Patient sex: F
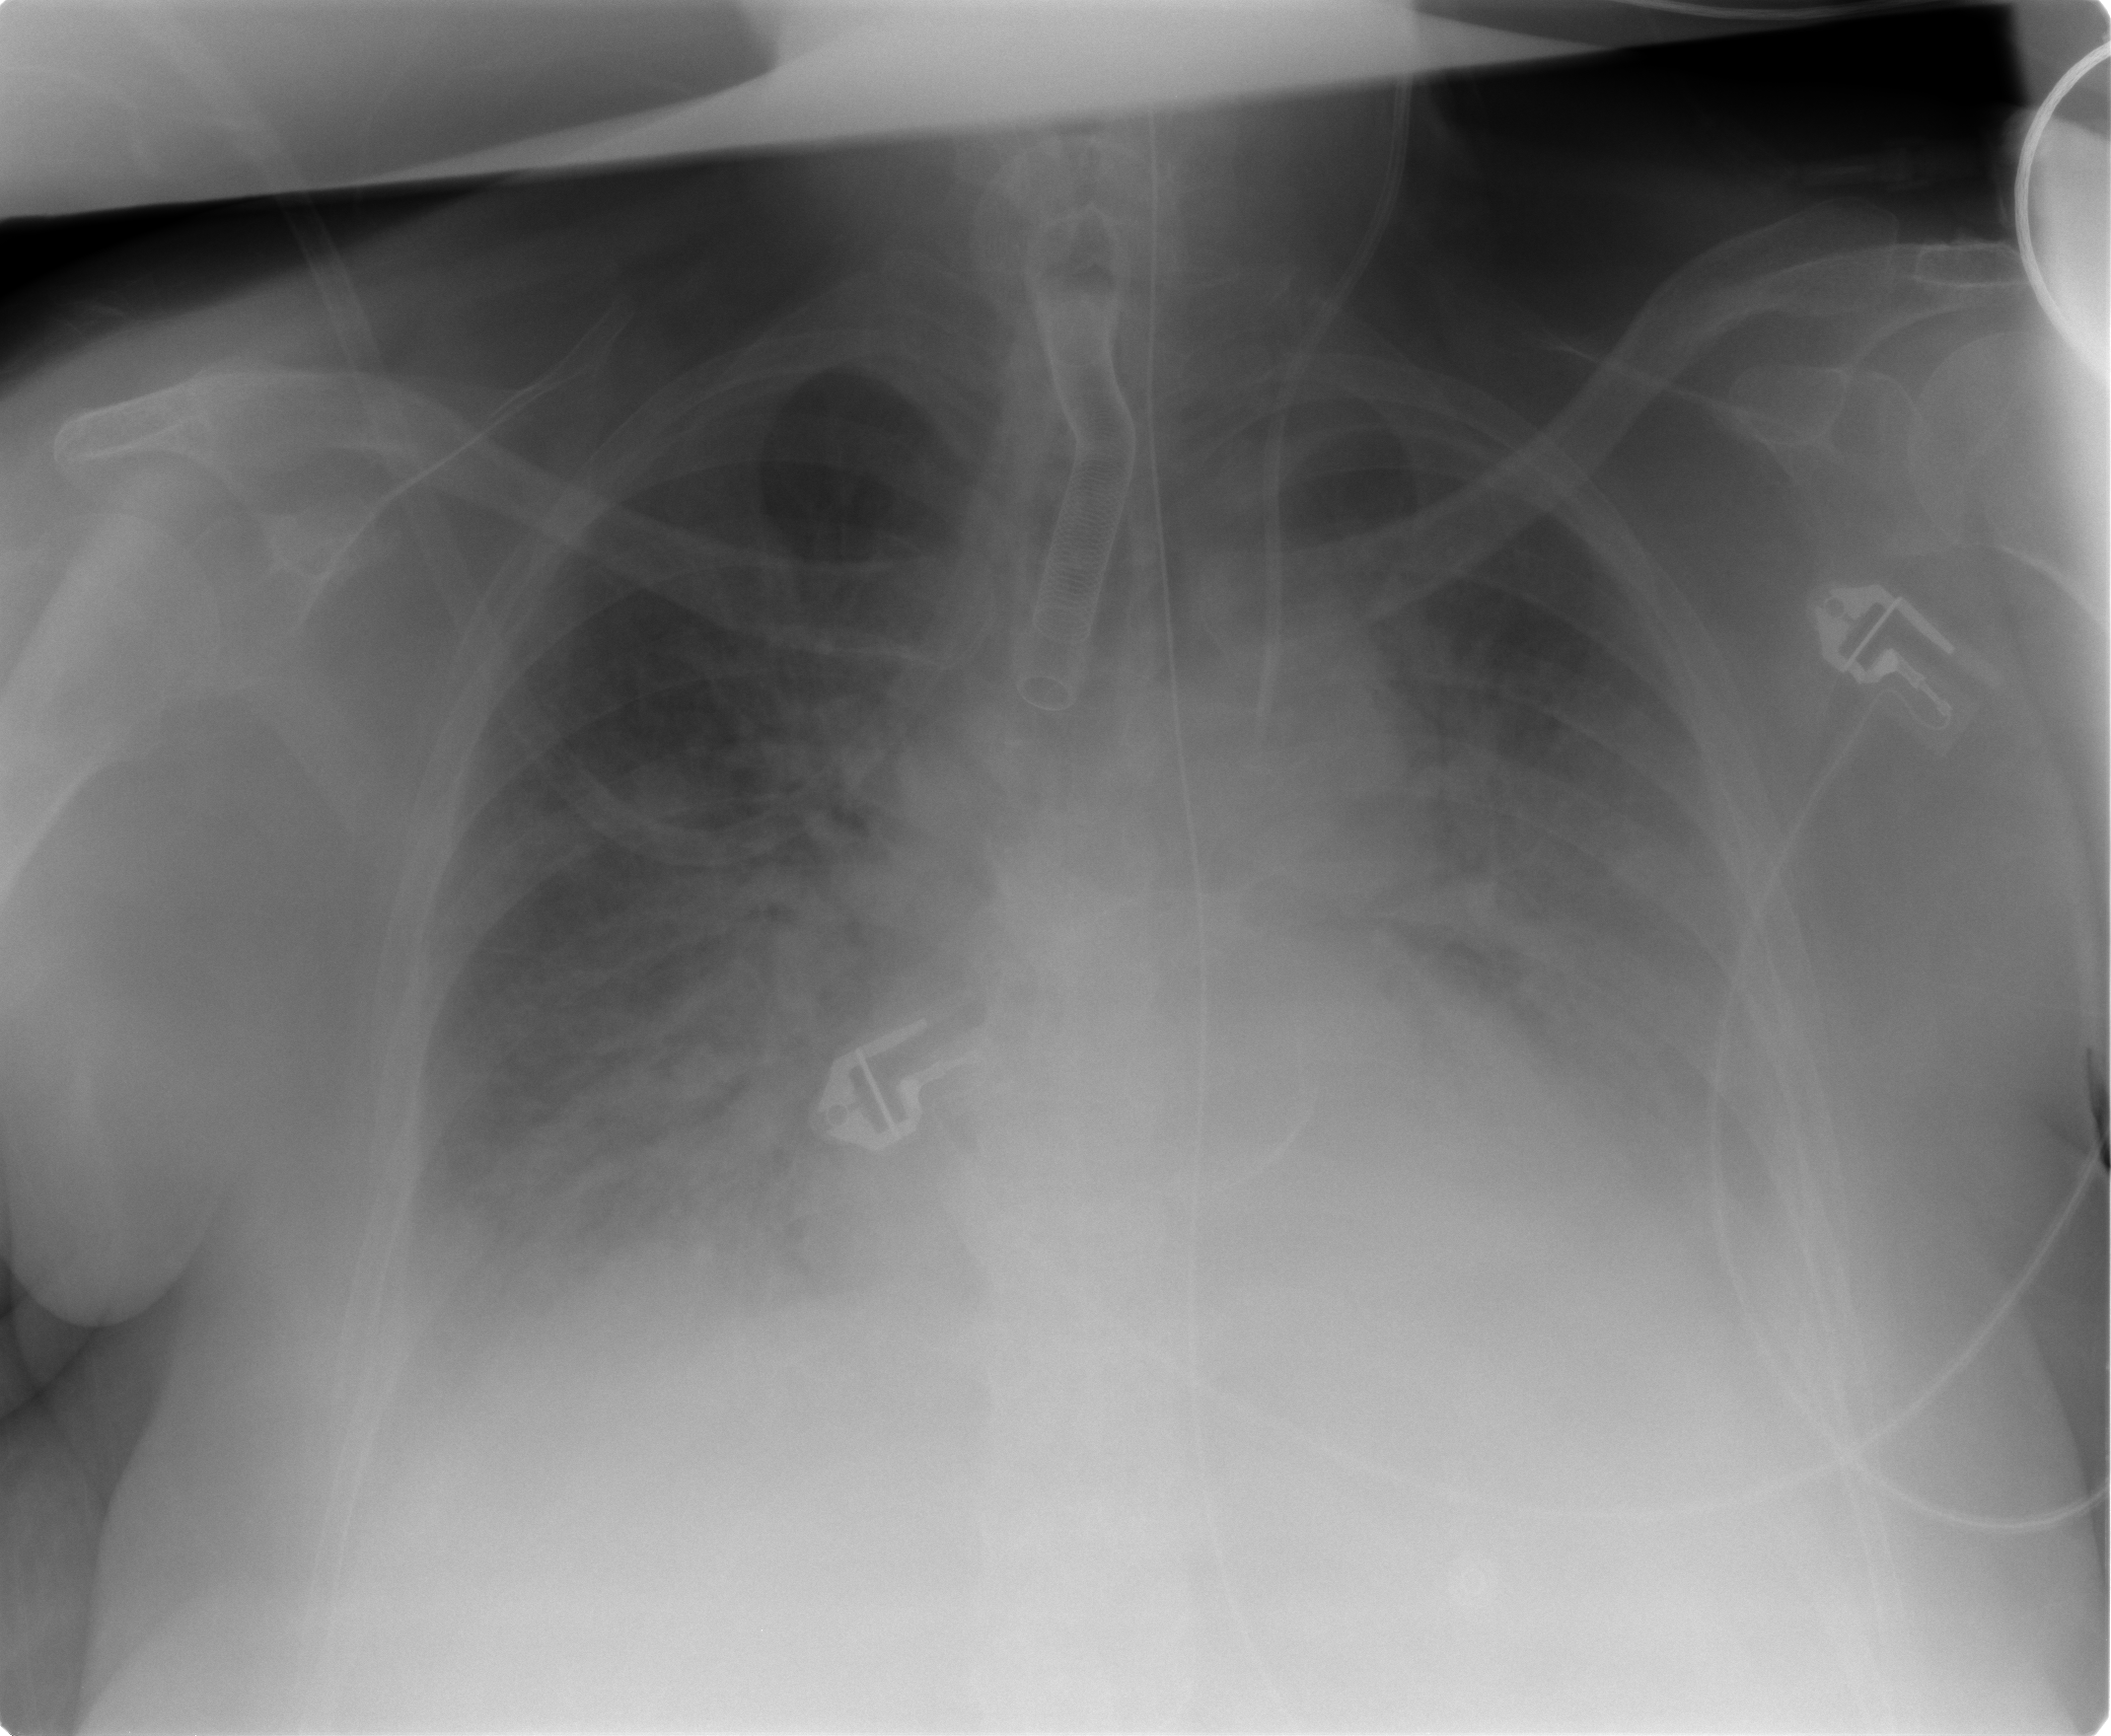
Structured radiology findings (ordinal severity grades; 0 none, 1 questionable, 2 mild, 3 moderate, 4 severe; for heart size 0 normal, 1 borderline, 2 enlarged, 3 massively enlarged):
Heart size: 0
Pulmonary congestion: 2
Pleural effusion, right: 2
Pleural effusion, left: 2
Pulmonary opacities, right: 3
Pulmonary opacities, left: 3
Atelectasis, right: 3
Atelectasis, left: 3